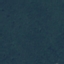
Land use / land cover: Forest